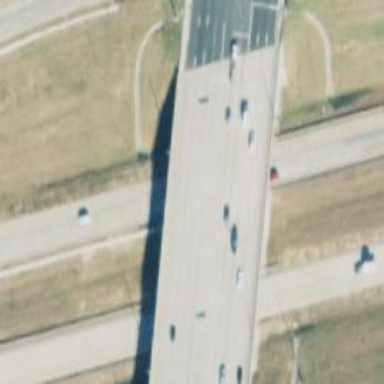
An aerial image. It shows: Man-made bridge.